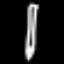
Label: pencil